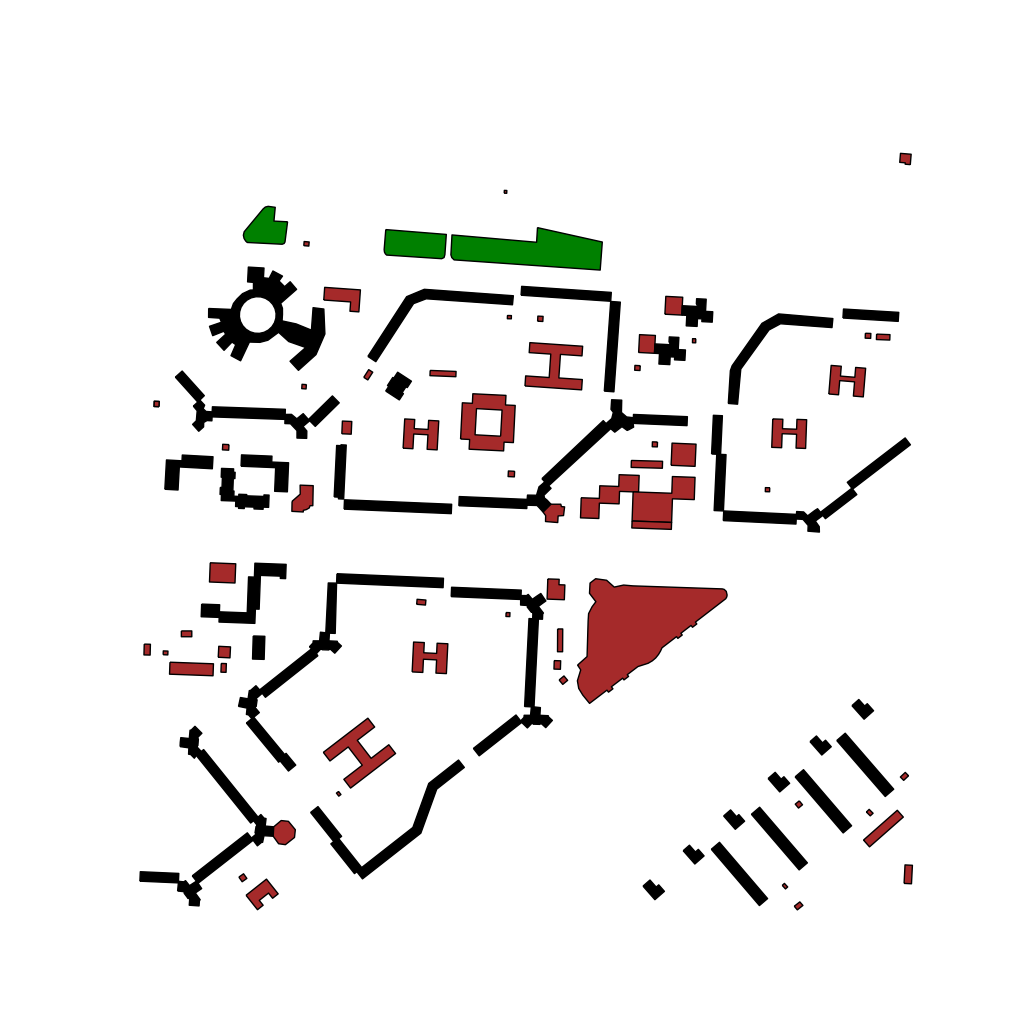
Tags: overhead vector_map, business, recreation, residential, modern, soviet, high_rise, individual_rise, low_rise, medium_rise, density_3, Building, Facility, Park, 1.0 km²